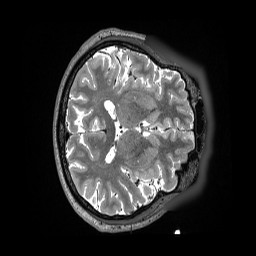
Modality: T2w
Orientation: axial
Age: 62
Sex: female